Question: as seen on image reference, i like to write a jQuery function to check the height of the text at the right and make the image height match it to "push" text alignment to right (see red box) how do you do that ?

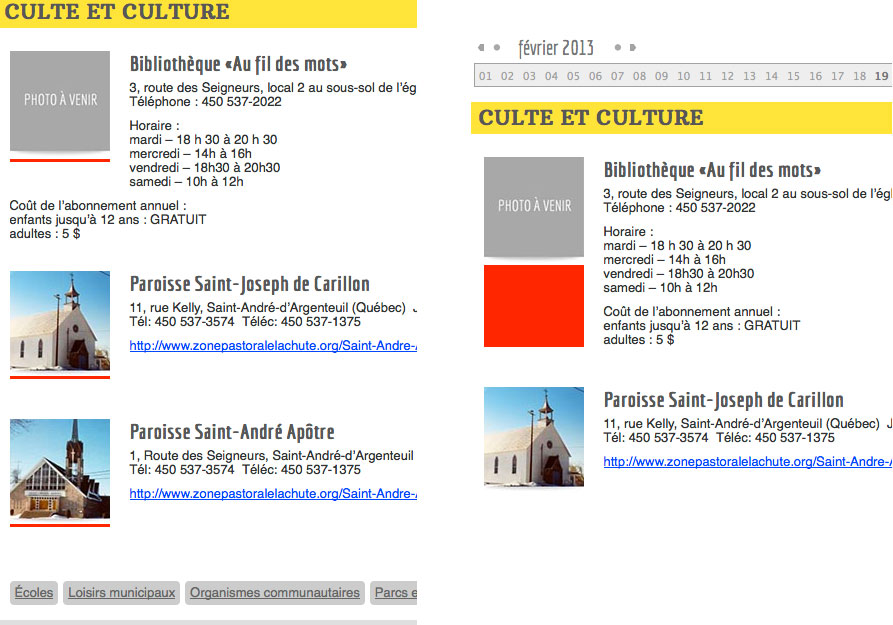
Answer: Use another div and make it 'display:table;'. That is what works for me.